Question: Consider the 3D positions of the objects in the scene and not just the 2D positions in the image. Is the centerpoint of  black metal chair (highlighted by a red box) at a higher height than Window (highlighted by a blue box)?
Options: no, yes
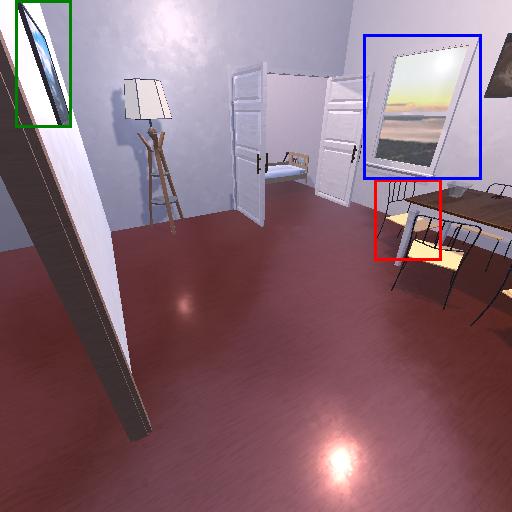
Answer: no